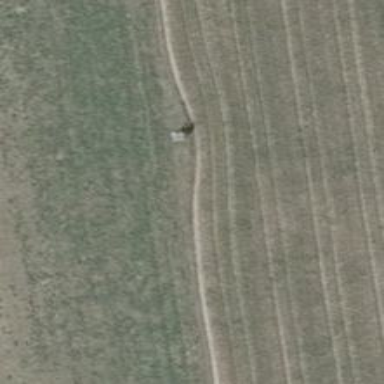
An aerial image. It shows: Hunting stand.